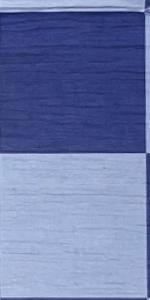
Label: Empty